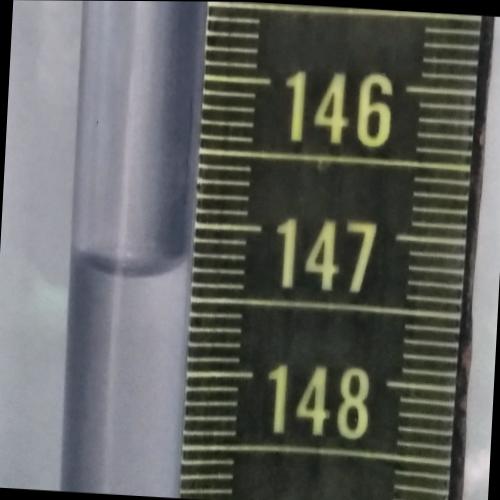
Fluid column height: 147.3 cm